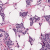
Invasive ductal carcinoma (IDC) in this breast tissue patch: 1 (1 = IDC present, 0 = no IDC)